Question: I have a problem where I am trying to calculate in Excel if any part of a provided work duty time period is contained within a user defined period which specifies the night working hours e.g. 2330-0559 or <PHONE>.
If I provide a work duty time I want and any part of the duty is within the specified period it needs to be identified. E.g. 2230-0630 duty time is within both examples above.
I can tried a few different solutions and still not got the right way solve it.
Maybe someone can help. I also know that 24:00 in excel is used for midnight at the end of the day and 00:00 is used for midnight starting the day as excel works from 0-1 as part of the day.

'=OR(MOD(A5,1)>$E$2,MOD(A5,1)<$F$2)'
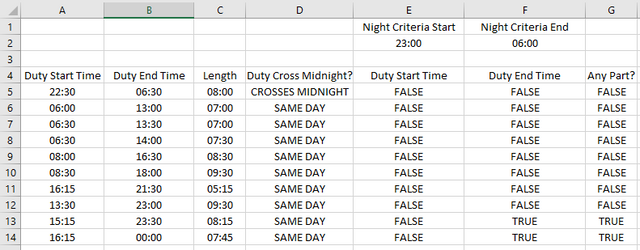
Answer: I would work with the number of minutes as decimal and with it make a valid range from "Duty start time" and "Duty end time".
Check if you can make any sense out of this:
<URL>
Here the example:
<URL>
Sorry for the lack of explanation. Here I try my best to clarify how I did it.
## Conversion
First of all I try to convert any time into minutes, so 00:00 is 0 minutes, 01:00 is 60 minutes, 24:00 (excel shows 00:00) is 1440 minutes, 25:00 (excel shows 01:00) is 1500 minutes.
That conversion I do with 'CONVERT(E2,"day", "mn")', which does convert from day to minutes.
## Range Normalization and inclusion
Now every range has to be normalized, that means the "End" has to be always bigger than "Start". For 00:00 to 06:00 this works fine, but for 22:00 to 06:00 it needs to be tweaked. So if "Start" is bigger than "End" then I add 1440 mins (24 hours) to "End". That I do with 'IF(A6>B6, 1440,0)'.
You then need to see if any "Duty range" contains the "Night range". That normally is done with the formula 'if (DutyEnd > NightStart AND DuttyStart < NightEnd) then TRUE'.
## Challenge 1
That was the main concept. But then if you try to compare a range like 00:00-06:00 contained in 24:00-06-00 it does not work. And that is because the converted minutes are 0-360 and <PHONE>, they don't contain each other.
In E3 to fix this I cut down 1440 with modulo ('MOD()'), then 'MOD(1440, 1440)' = 0. So even if you use values like 25:00 or 52:00, they will be cut down to the smallest amount of minutes. E.g. 25:00 (1500 mins) = 1:00 = 60 mins, 52:00 (3120 mins) = 4:00 = 240 mins
## Challenge 2
We have yet another challenge, the possible comparisons are as follows:
- - -
These last two will not match. So that is why in the "Contains" column (E.g.: E6) I compare against the "Night criteria" - 1400 and + 1400.
Hope it is a bit clear. Let me know otherwise..